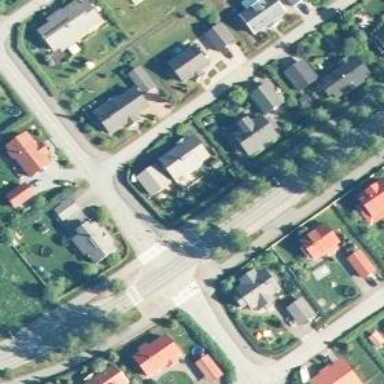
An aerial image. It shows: Uncontrolled crossing on the road.